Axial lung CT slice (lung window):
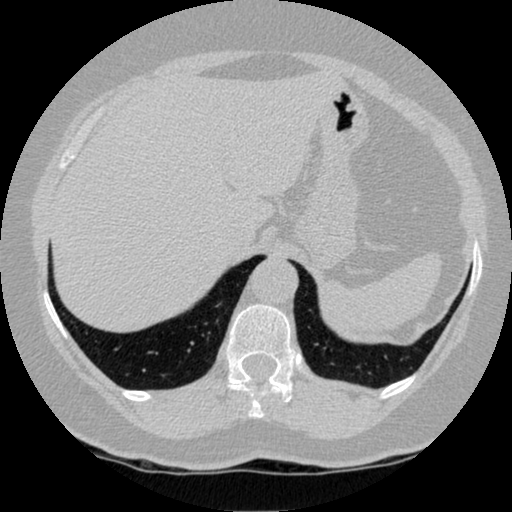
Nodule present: no